Question: What the best way to make this kind of transformation: I have 4 pairs of coordinates, and I need to put the corners of my image exactly to them?
Like in photoshop, when you in free transform mode and moving corners of the image while holding ctrl.

Something like that.
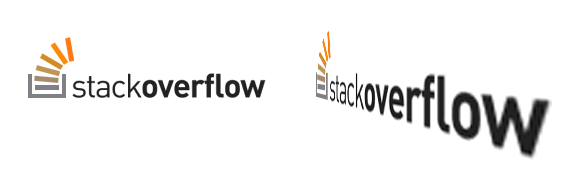
Answer: If you can use the Flash 10 'drawTriangles()' method, then <URL> will provide you with a great explanation of what you are trying to do, with some well documented functioning code. The code is very similar to the solution that romamik provided, however, you will need to calculate the correct 't' value of the 'uvtData' to get it to render correctly:
To summarize from that link:
- - - - '(1/point_distance)*ratio'
That should produce the effect you are looking for.
If you can't use 'drawTriangles()' then <URL>' method.